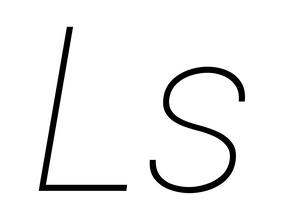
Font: Roboto-Italic_Thin_Italic